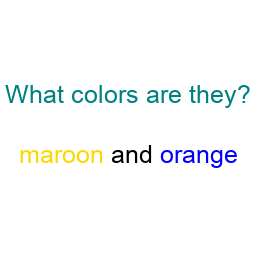
Color: gold, blue
Color name shown: maroon, orange
Background color: white
Question text color: teal